Interaction volume radius: 5 \u00c5
Interaction volume height: 15 \u00c5
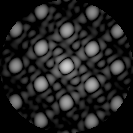
Disorder parameter: 0.07288